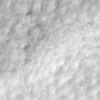
Label: no_change